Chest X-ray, AP view. Patient: 35 years old, sex M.
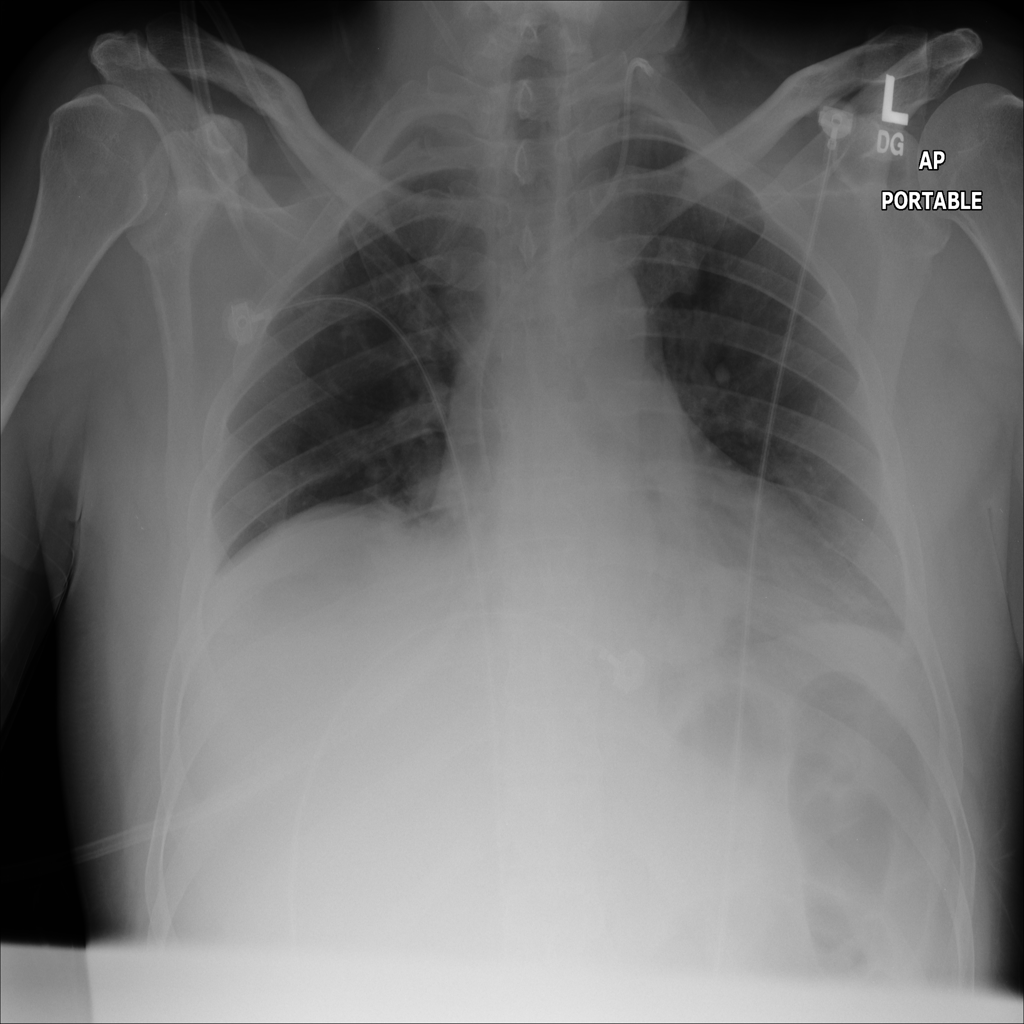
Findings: Atelectasis, Consolidation, Infiltration